Question: I am attempting to get the index of the current item in a <URL> so that I can display the current position within the Carousel to the user. For example, '13/20'.
How can I do this?
Sample of the end product:

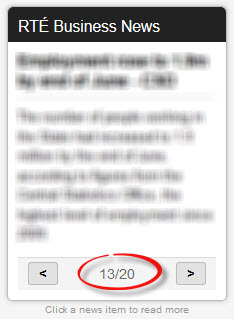
Answer: I think what you are looking for is carousel.first, which will give you the index of the first visible element (there is also carousel.last to show the last visible element).
Here is an example of it's use, based on the simple carousel example with the addition of the carousel.first variable and itemLoadCallback event:
'''
<script type="text/javascript">
$(document).ready(function() {
$('#mycarousel').jcarousel({
itemLoadCallback: trigger
});
});
function trigger(carousel, state)
{
$("#currentImg").html(carousel.first);
}
</script>
</head>
<body>
<div id="wrap">
<h1>jCarousel</h1>
<h2>Riding carousels with jQuery</h2>
<h3>Simple carousel</h3>
<p>
This is the most simple usage of the carousel with no configuration options.
</p>
<ul id="mycarousel" class="jcarousel-skin-tango">
<li><img src="http://static.flickr.com/66/199481236_dc98b5abb3_s.jpg" width="75" height="75" alt="" /></li>
<li><img src="http://static.flickr.com/75/199481072_b4a0d09597_s.jpg" width="75" height="75" alt="" /></li>
<li><img src="http://static.flickr.com/57/199481087_33ae73a8de_s.jpg" width="75" height="75" alt="" /></li>
<li><img src="http://static.flickr.com/77/199481108_4359e6b971_s.jpg" width="75" height="75" alt="" /></li>
<li><img src="http://static.flickr.com/58/199481143_3c148d9dd3_s.jpg" width="75" height="75" alt="" /></li>
<li><img src="http://static.flickr.com/72/199481203_ad4cdcf109_s.jpg" width="75" height="75" alt="" /></li>
<li><img src="http://static.flickr.com/58/199481218_264ce20da0_s.jpg" width="75" height="75" alt="" /></li>
<li><img src="http://static.flickr.com/69/199481255_fdfe885f87_s.jpg" width="75" height="75" alt="" /></li>
<li><img src="http://static.flickr.com/60/199480111_87d4cb3e38_s.jpg" width="75" height="75" alt="" /></li>
<li><img src="http://static.flickr.com/70/229228324_08223b70fa_s.jpg" width="75" height="75" alt="" /></li>
</ul>
Current Photo <span id="currentImg">1</span>
</div>
</body>
'''